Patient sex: M
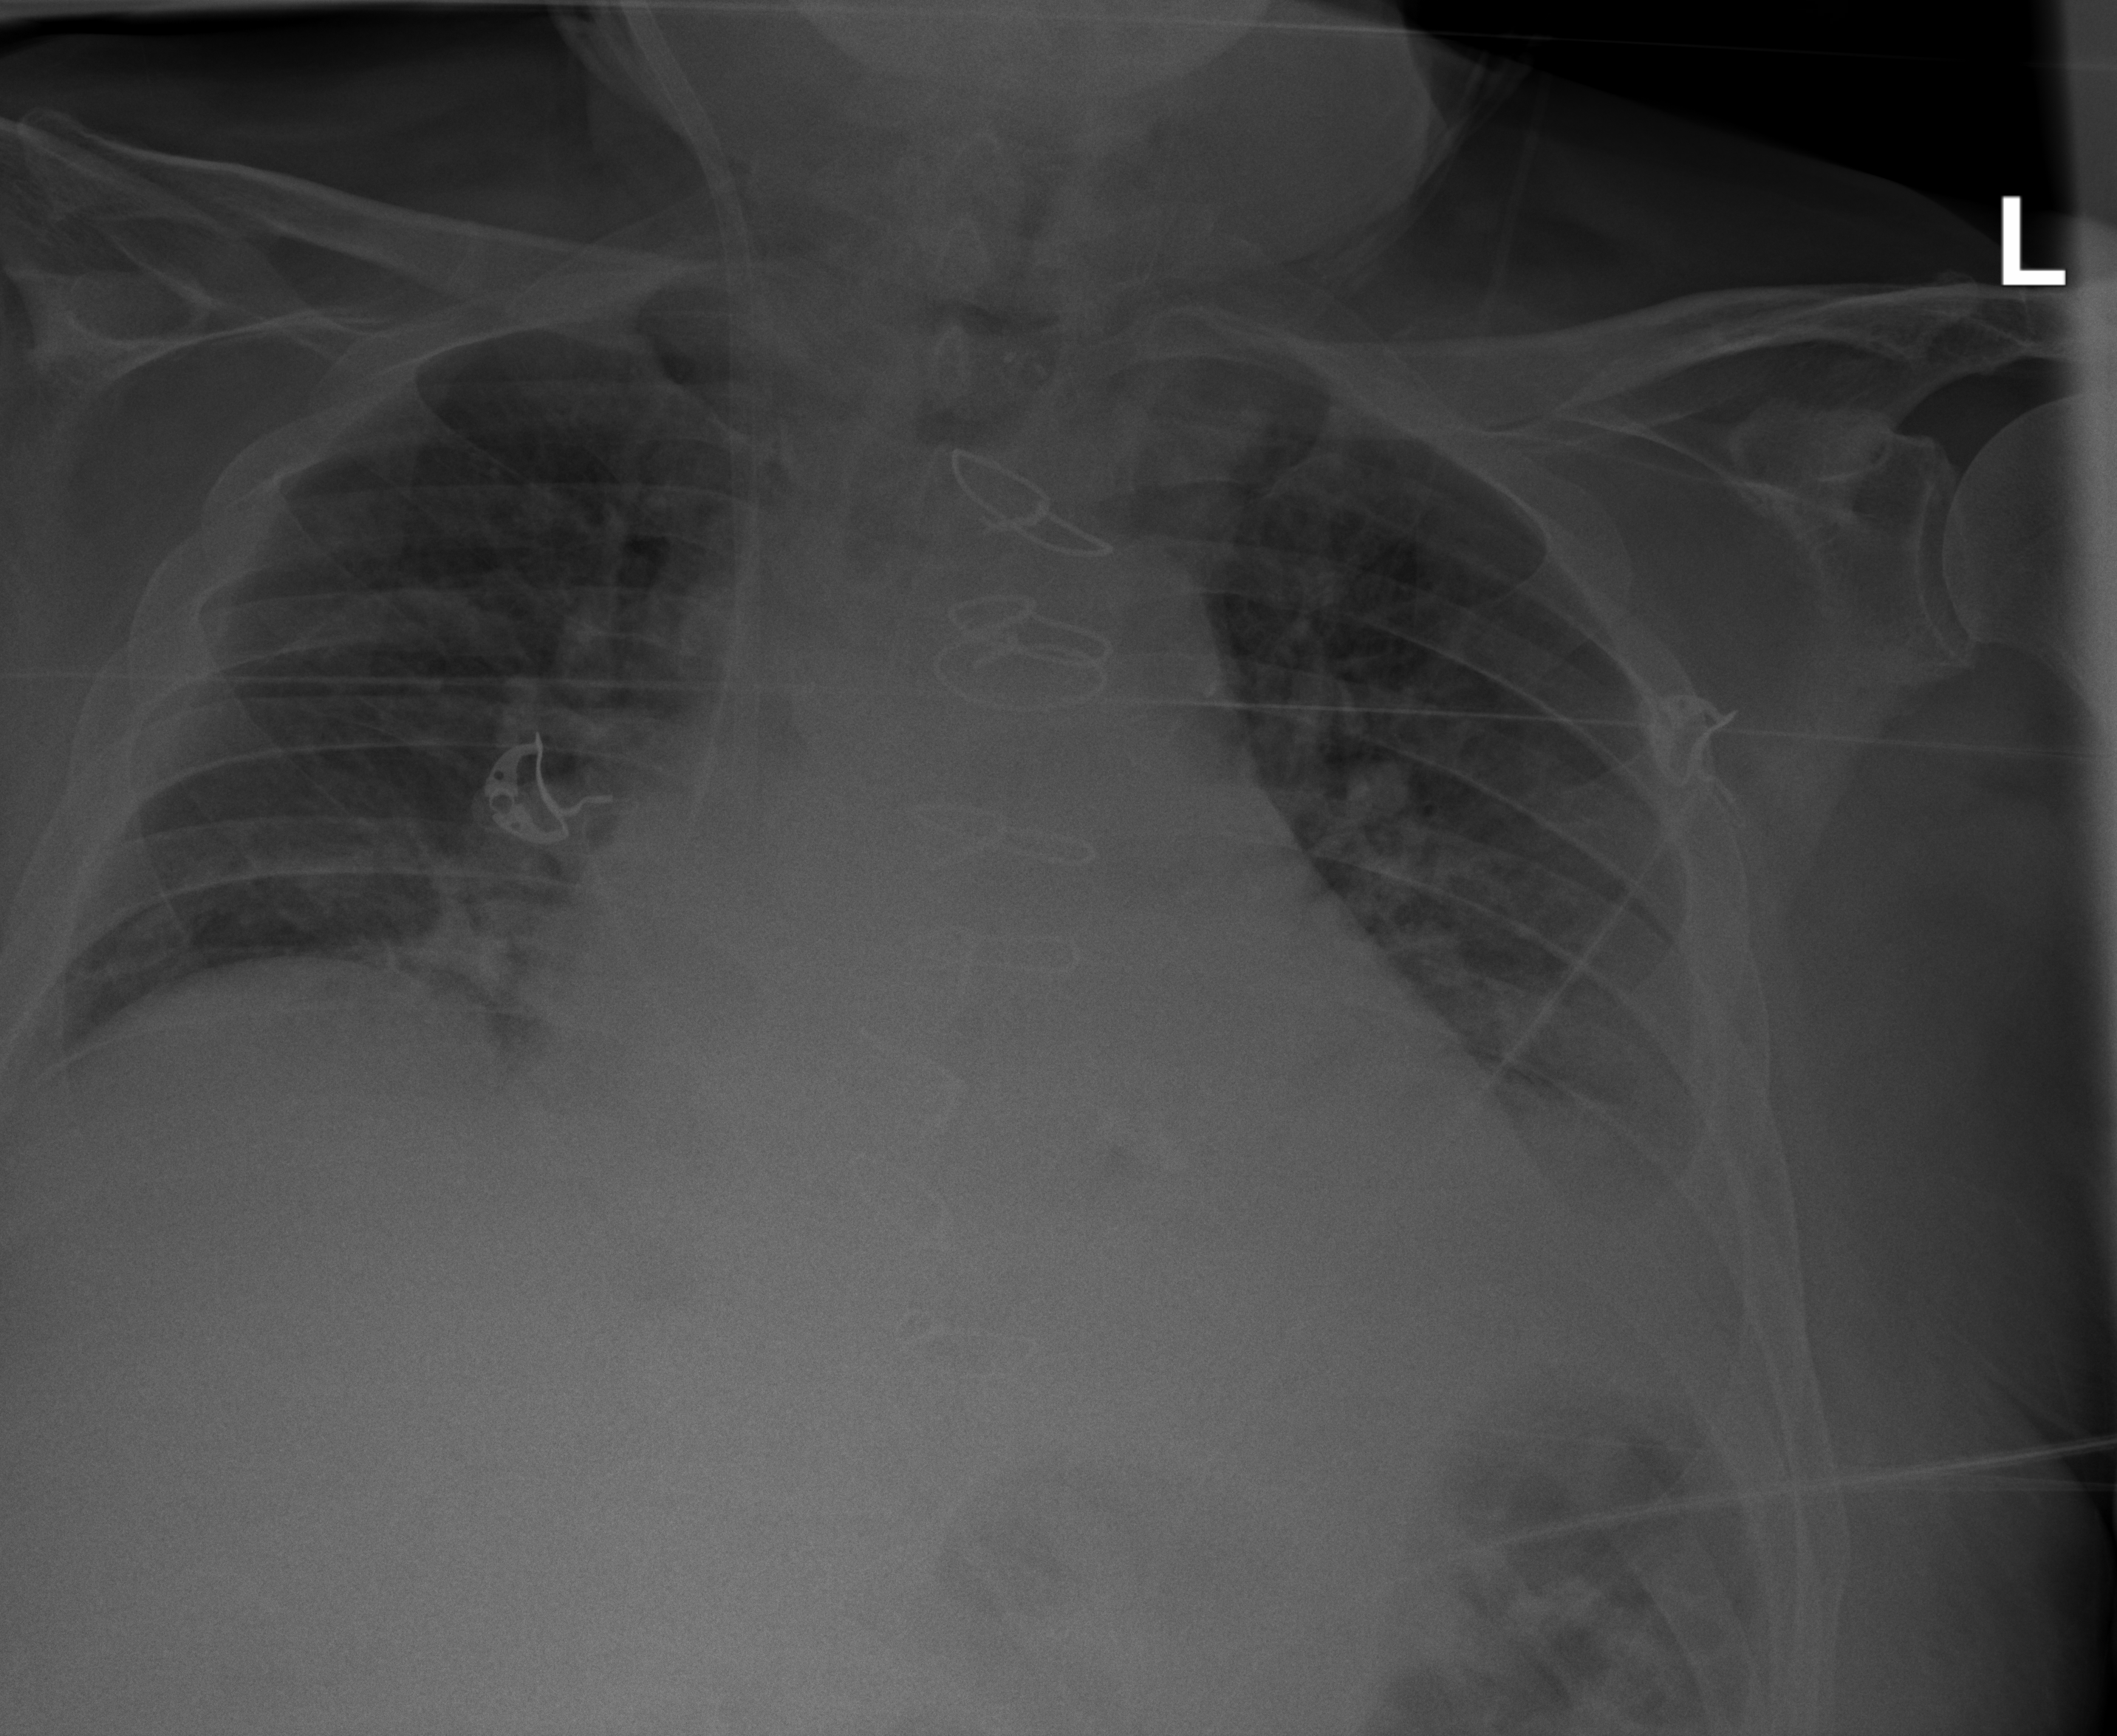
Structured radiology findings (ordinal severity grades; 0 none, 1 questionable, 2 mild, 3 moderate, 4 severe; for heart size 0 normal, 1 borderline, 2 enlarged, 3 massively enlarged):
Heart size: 2
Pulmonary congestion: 2
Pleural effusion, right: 0
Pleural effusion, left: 2
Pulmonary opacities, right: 2
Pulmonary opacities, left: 3
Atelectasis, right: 2
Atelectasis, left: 2